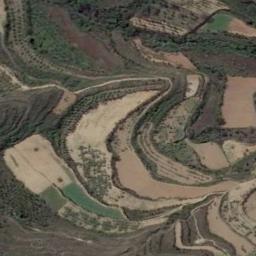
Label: terrace